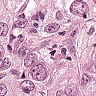
Metastatic tissue present: yes